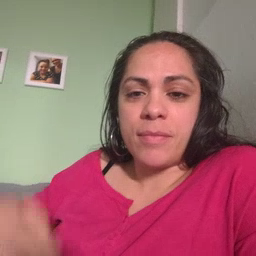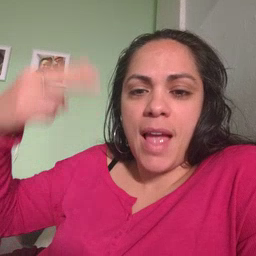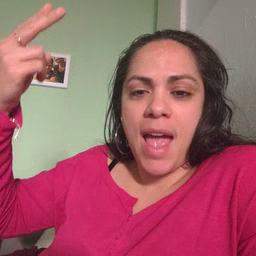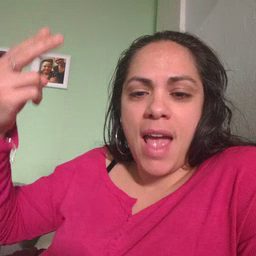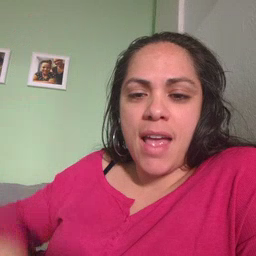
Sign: high